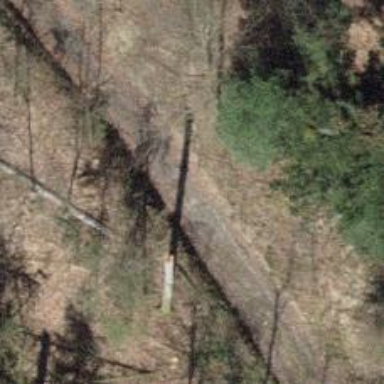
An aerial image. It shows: Track road with grade4 tracktype.